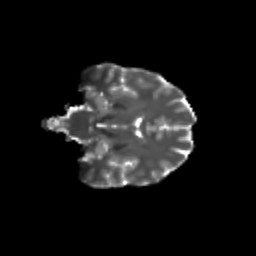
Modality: T2w
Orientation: coronal
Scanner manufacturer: siemens
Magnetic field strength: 3 T
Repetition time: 9.2 s
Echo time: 0.084 s